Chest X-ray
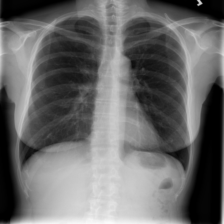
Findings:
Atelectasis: negative
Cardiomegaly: negative
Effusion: negative
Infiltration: negative
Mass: negative
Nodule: negative
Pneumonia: negative
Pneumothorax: negative
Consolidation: negative
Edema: negative
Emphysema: negative
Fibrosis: negative
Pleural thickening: negative
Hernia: negative